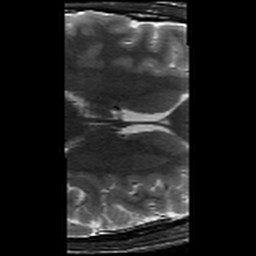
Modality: T2w
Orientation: axial
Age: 23
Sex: male
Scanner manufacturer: siemens
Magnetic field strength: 3 T
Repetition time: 8.02 s
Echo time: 0.08 s